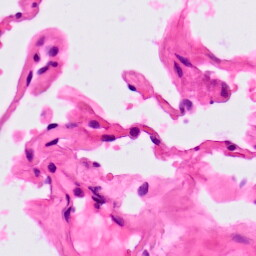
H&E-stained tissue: Lung